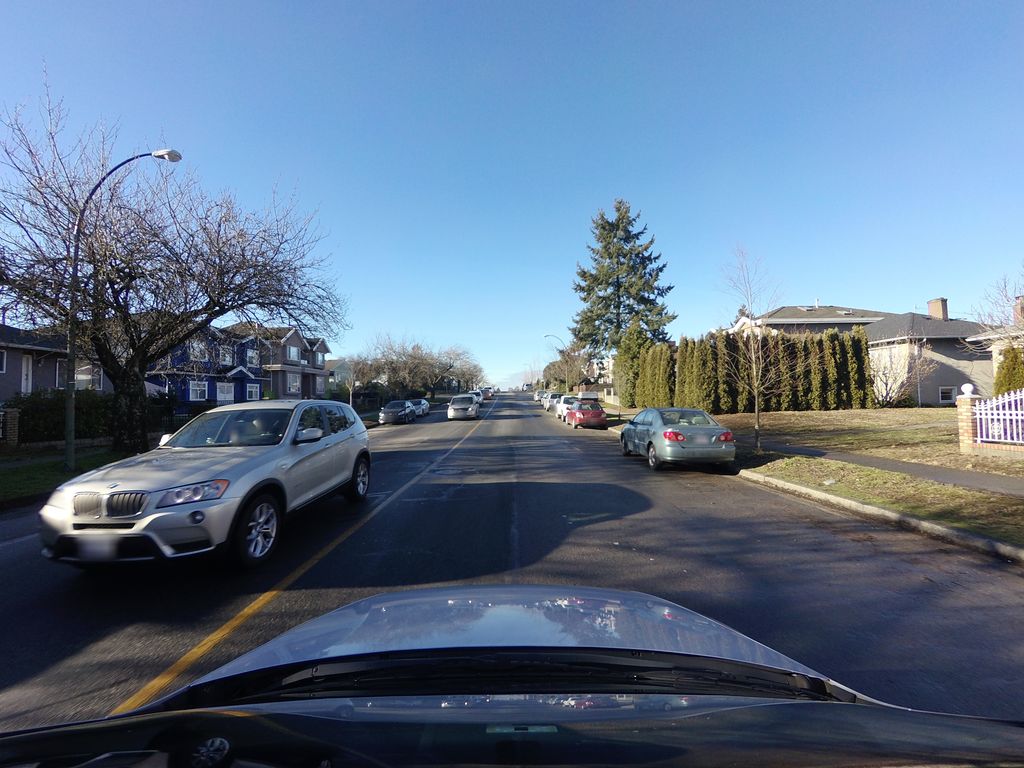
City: vancouver